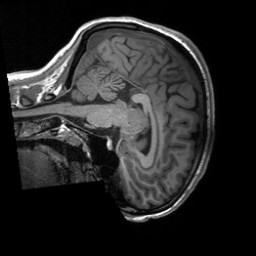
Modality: T1w
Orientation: sagittal
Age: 20
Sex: female
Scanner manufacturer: siemens
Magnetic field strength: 3 T
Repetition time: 2.3 s
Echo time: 0.00227 s